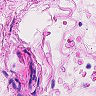
Metastatic tissue present: no